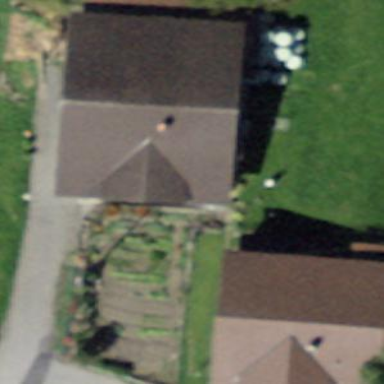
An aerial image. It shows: Farm building.